Question: I am trying to provide selling rate and buying rate from the spot rate. At the moment I have a table called which holds and .
I also have table called that contains , and
I would like to add 3 % from the and store it into the . I would also like to minus 3% and store it into the .

I have looked for tutorials online and I was unable to find any. I would appreciate lot if a demonstration can be shown.
I have applied the query
'''
insert into Transaction Set
Tran_id = 1,
Buying_Rate = (select (rate + (3*Rate)/100) as ratepos from currency ),
Selling_Rate = (select (rate - (3*Rate)/100) as rateneg from currency )
'''
I get this error message =>>> #1242 - Subquery returns more than 1 row
Table structure of
'''
Field Type Collation Attributes Null Default Extra Action
Tran_ID int(11) No None auto_increment
Buying_Rate float No None
Selling_Rate float No None
'''
Table structure of
'''
Field Type Collation Attributes Null Default Extra Action
currency_code varchar(255) latin1_swedish_ci No
Rate float Yes NULL
'''
On the table its meant to be empty so that the new selling and buying rate get stored in their an example of the output would be
On the table its meant to be empty so that the new selling and buying rate get stored in their an example of the output would be
'''
**|Tran_ID|Buying_rate|Selling_Rate| **
| 1 | 1.1842 | 1.1242 |
'''
the example above shows the EURO currency the adding of the 3% and the subtracting of 3%
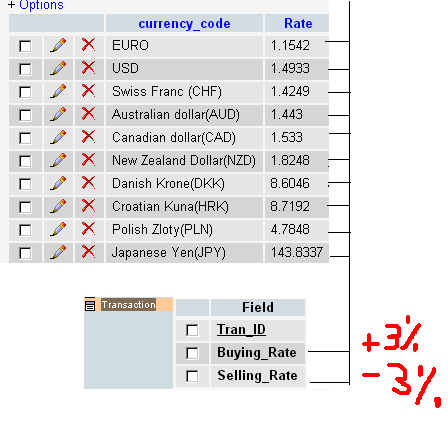
Answer: just an idea on how to do it
'''
insert into Transaction Set
Trans_id = your_transaction_id ,
Buying_ID = (select (rate + (3*Rate)/100) as ratepos from Currency
where currency_code = 'euro'),
Selling_ID = (select (rate - (3*Rate)/100) as rateneg from Currency
where currency_code = 'euro' )
'''
EDIT.
<URL>